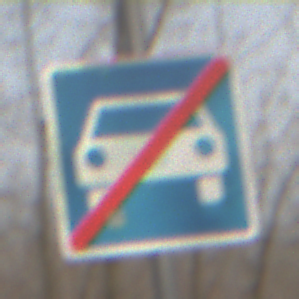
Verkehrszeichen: EndeKraftfahrstrasse
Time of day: MorningAfternoon
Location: Outdoor (Nature)
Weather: PartlyCloudy
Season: Winter
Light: Natural